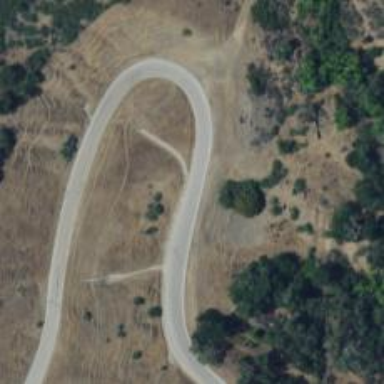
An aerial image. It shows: Simple road.